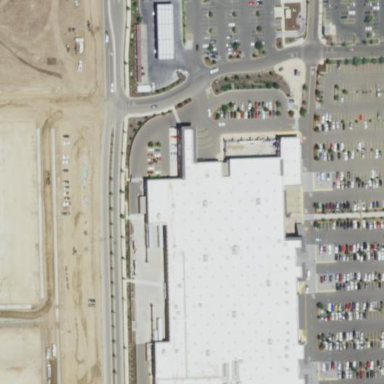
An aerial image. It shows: Building that houses supermarket.